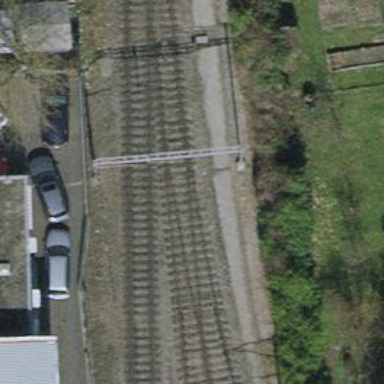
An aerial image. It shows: Siding railway track with electrified contact line.